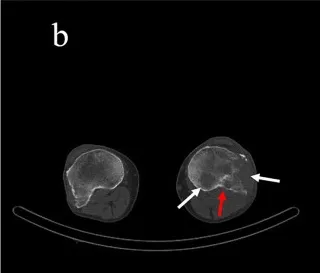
Axial.
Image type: radiology (ct)